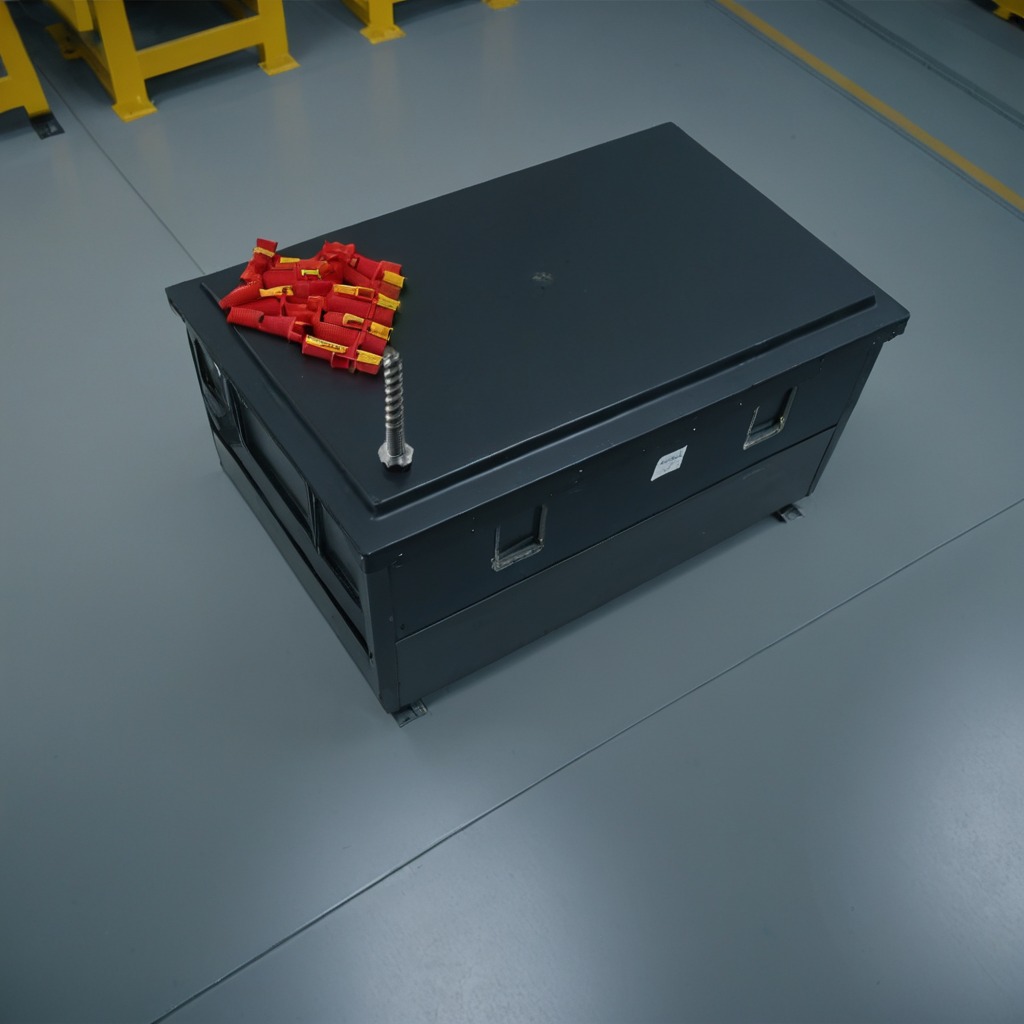
A metal screw lies on the toolbox surface in an airplane hangar workshop.